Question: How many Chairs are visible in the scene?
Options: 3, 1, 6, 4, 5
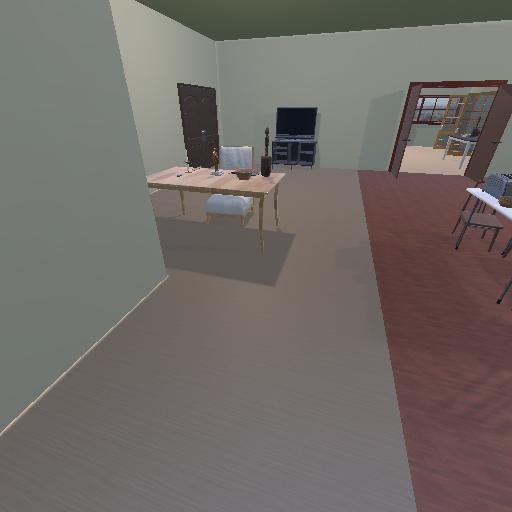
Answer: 3